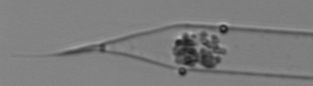
Label: Rhizosolenia